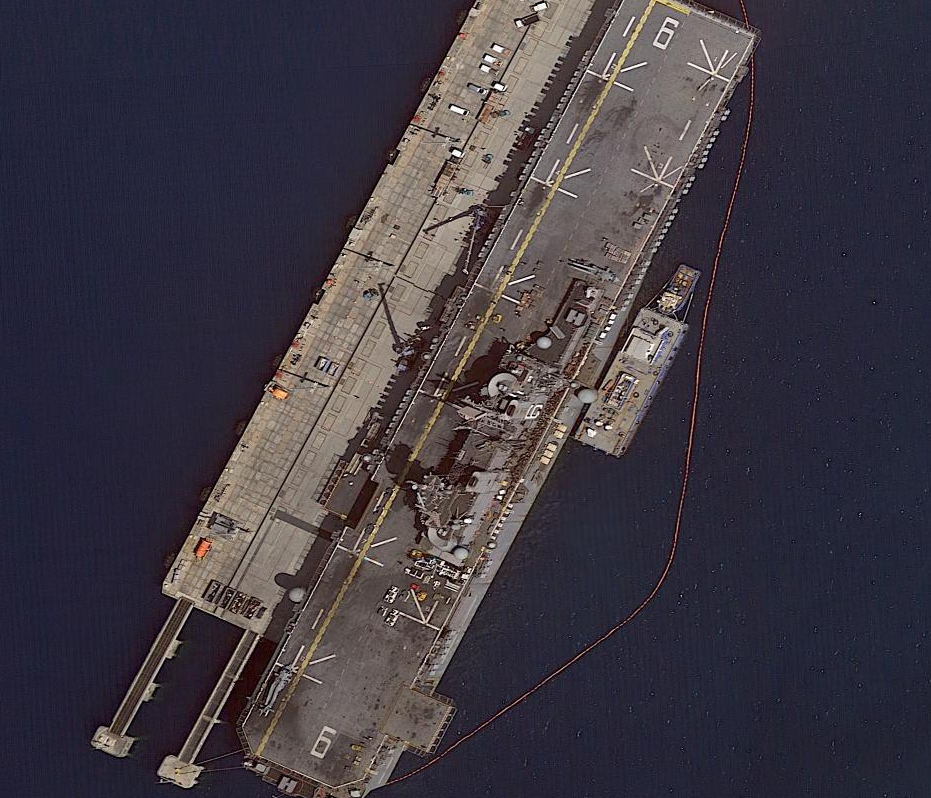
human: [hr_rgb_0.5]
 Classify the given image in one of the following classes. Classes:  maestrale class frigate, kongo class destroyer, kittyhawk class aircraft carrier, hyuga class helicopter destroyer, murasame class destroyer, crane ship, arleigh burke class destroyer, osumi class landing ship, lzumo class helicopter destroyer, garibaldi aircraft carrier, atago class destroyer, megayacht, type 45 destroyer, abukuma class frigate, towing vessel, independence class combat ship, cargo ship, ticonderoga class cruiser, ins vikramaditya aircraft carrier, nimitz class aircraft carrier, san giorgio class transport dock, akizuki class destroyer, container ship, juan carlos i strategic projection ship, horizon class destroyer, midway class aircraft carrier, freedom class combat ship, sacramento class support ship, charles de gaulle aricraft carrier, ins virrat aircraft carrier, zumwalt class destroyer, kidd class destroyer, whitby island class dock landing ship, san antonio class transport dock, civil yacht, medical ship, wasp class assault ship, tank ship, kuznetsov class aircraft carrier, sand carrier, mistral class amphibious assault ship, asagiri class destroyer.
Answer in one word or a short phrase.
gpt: Wasp class assault ship